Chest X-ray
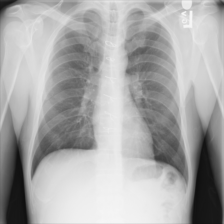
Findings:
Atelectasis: negative
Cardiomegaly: negative
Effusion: negative
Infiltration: negative
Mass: negative
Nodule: negative
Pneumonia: negative
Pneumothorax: negative
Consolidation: negative
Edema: negative
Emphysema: negative
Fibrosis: negative
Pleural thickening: negative
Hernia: negative